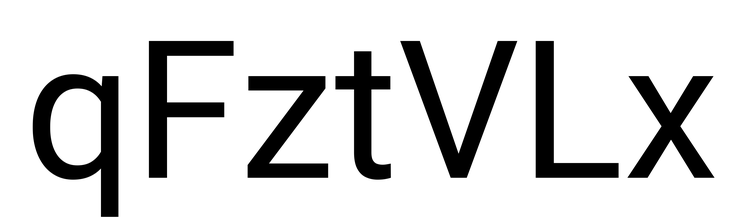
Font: Roboto_Regular